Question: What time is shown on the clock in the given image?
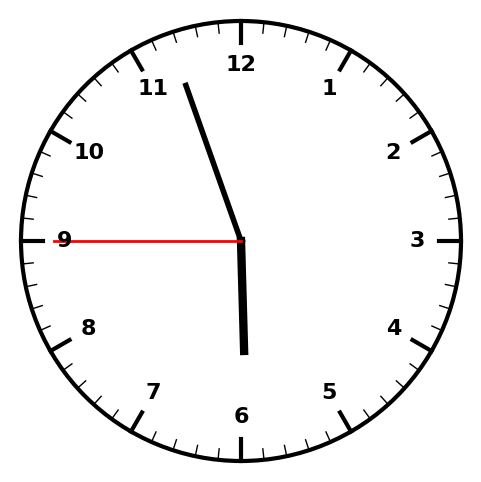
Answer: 05:56:45